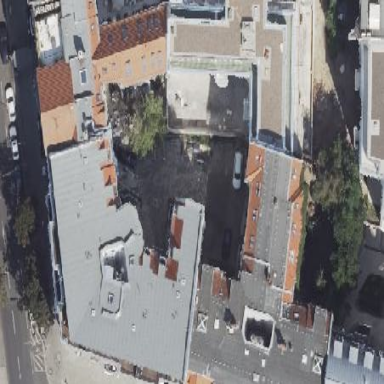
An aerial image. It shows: Building.